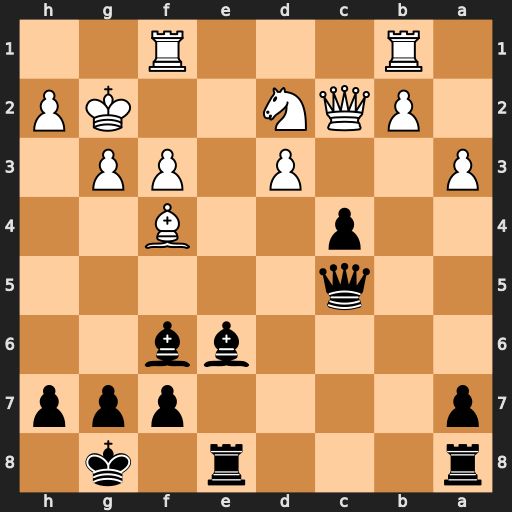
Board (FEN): r3r1k1/p4ppp/4bb2/2q5/2p2B2/P2P1PP1/1PQN2KP/1R3R2
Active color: b
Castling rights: -
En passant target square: -
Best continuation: Bh3+ Kxh3 Qh5+ Kg2 Re2+ Rf2 Rxf2+ Kxf2 Qxh2+ Kf1 Bd4 Ne4 Qxc2